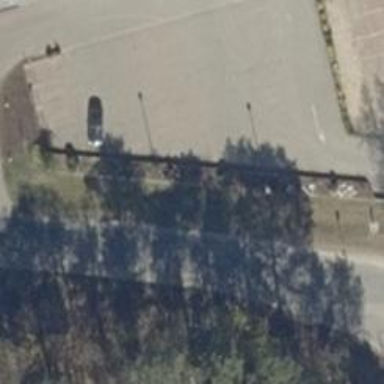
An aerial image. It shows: Road serving as parking aisle.